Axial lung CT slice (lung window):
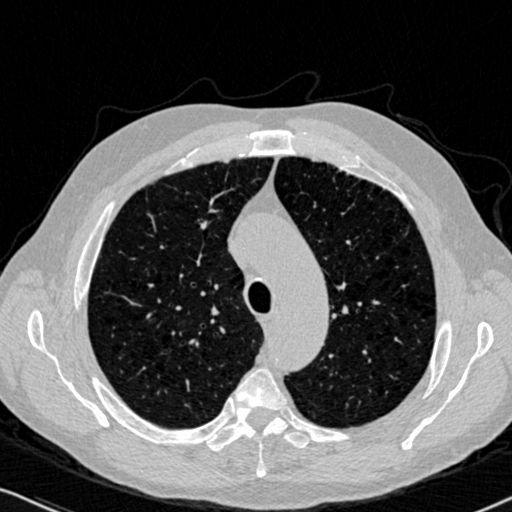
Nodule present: no